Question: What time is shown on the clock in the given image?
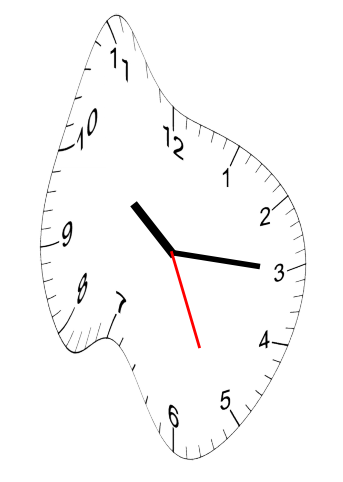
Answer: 10:15:26